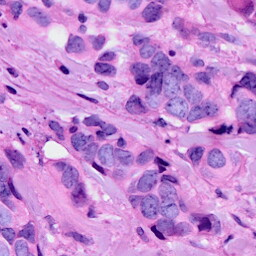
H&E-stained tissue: Breast